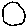
Label: circle